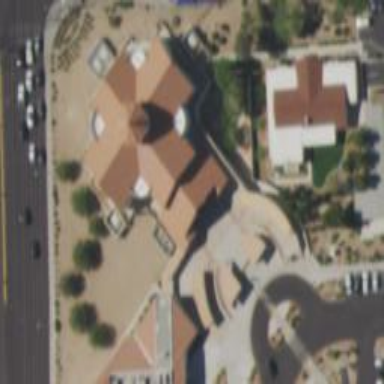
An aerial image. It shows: Beautiful church building.